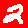
Digit: 2